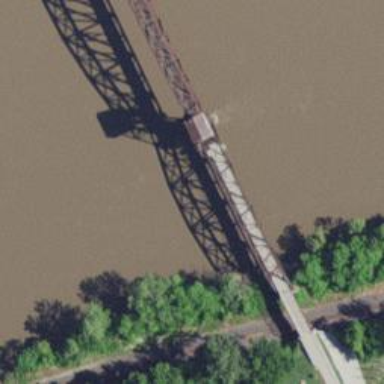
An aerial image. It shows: Abandoned railway with lift movable bridge.